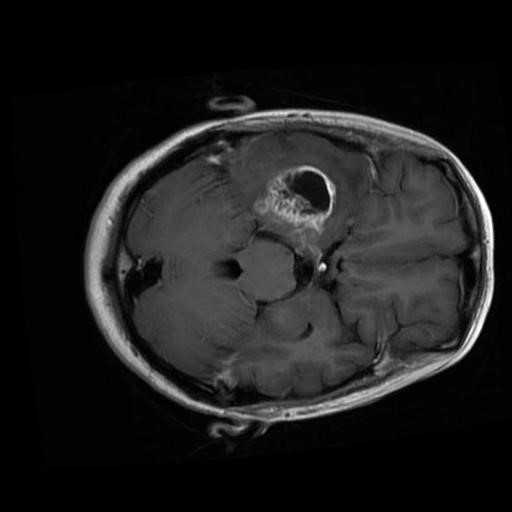
Label: brain_glioma